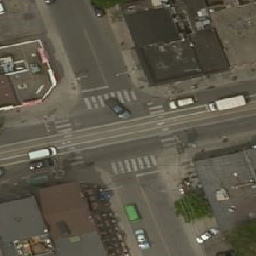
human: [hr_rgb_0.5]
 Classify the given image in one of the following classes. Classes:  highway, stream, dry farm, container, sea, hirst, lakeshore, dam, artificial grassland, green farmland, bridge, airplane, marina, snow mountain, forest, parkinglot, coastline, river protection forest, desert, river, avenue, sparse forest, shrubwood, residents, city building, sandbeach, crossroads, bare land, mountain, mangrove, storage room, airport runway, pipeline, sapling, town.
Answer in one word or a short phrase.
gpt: crossroads